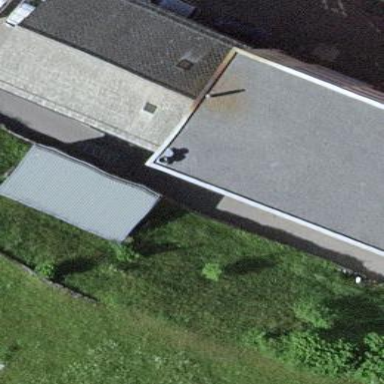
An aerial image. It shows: Service building.